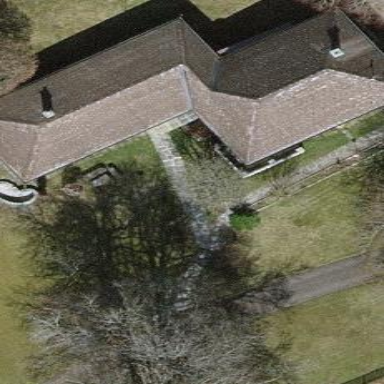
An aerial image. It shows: Detached building.